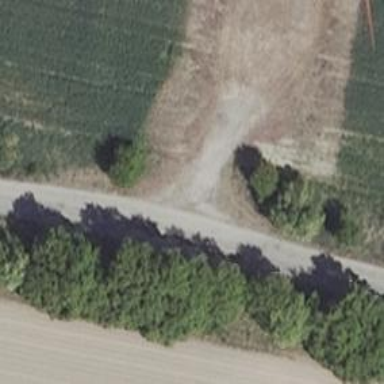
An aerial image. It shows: Compacted track with grade2 level.